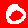
Digit: 0